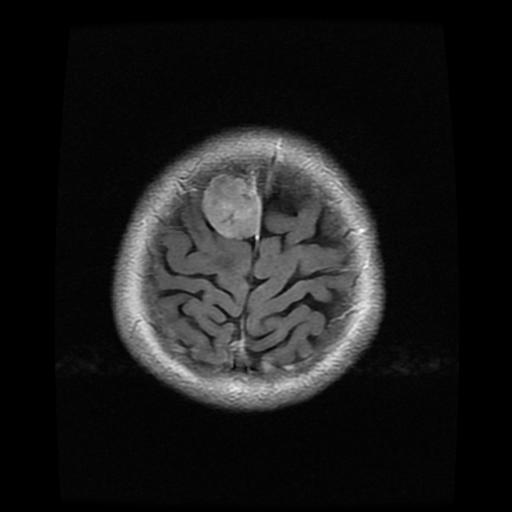
Label: meningioma